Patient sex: M
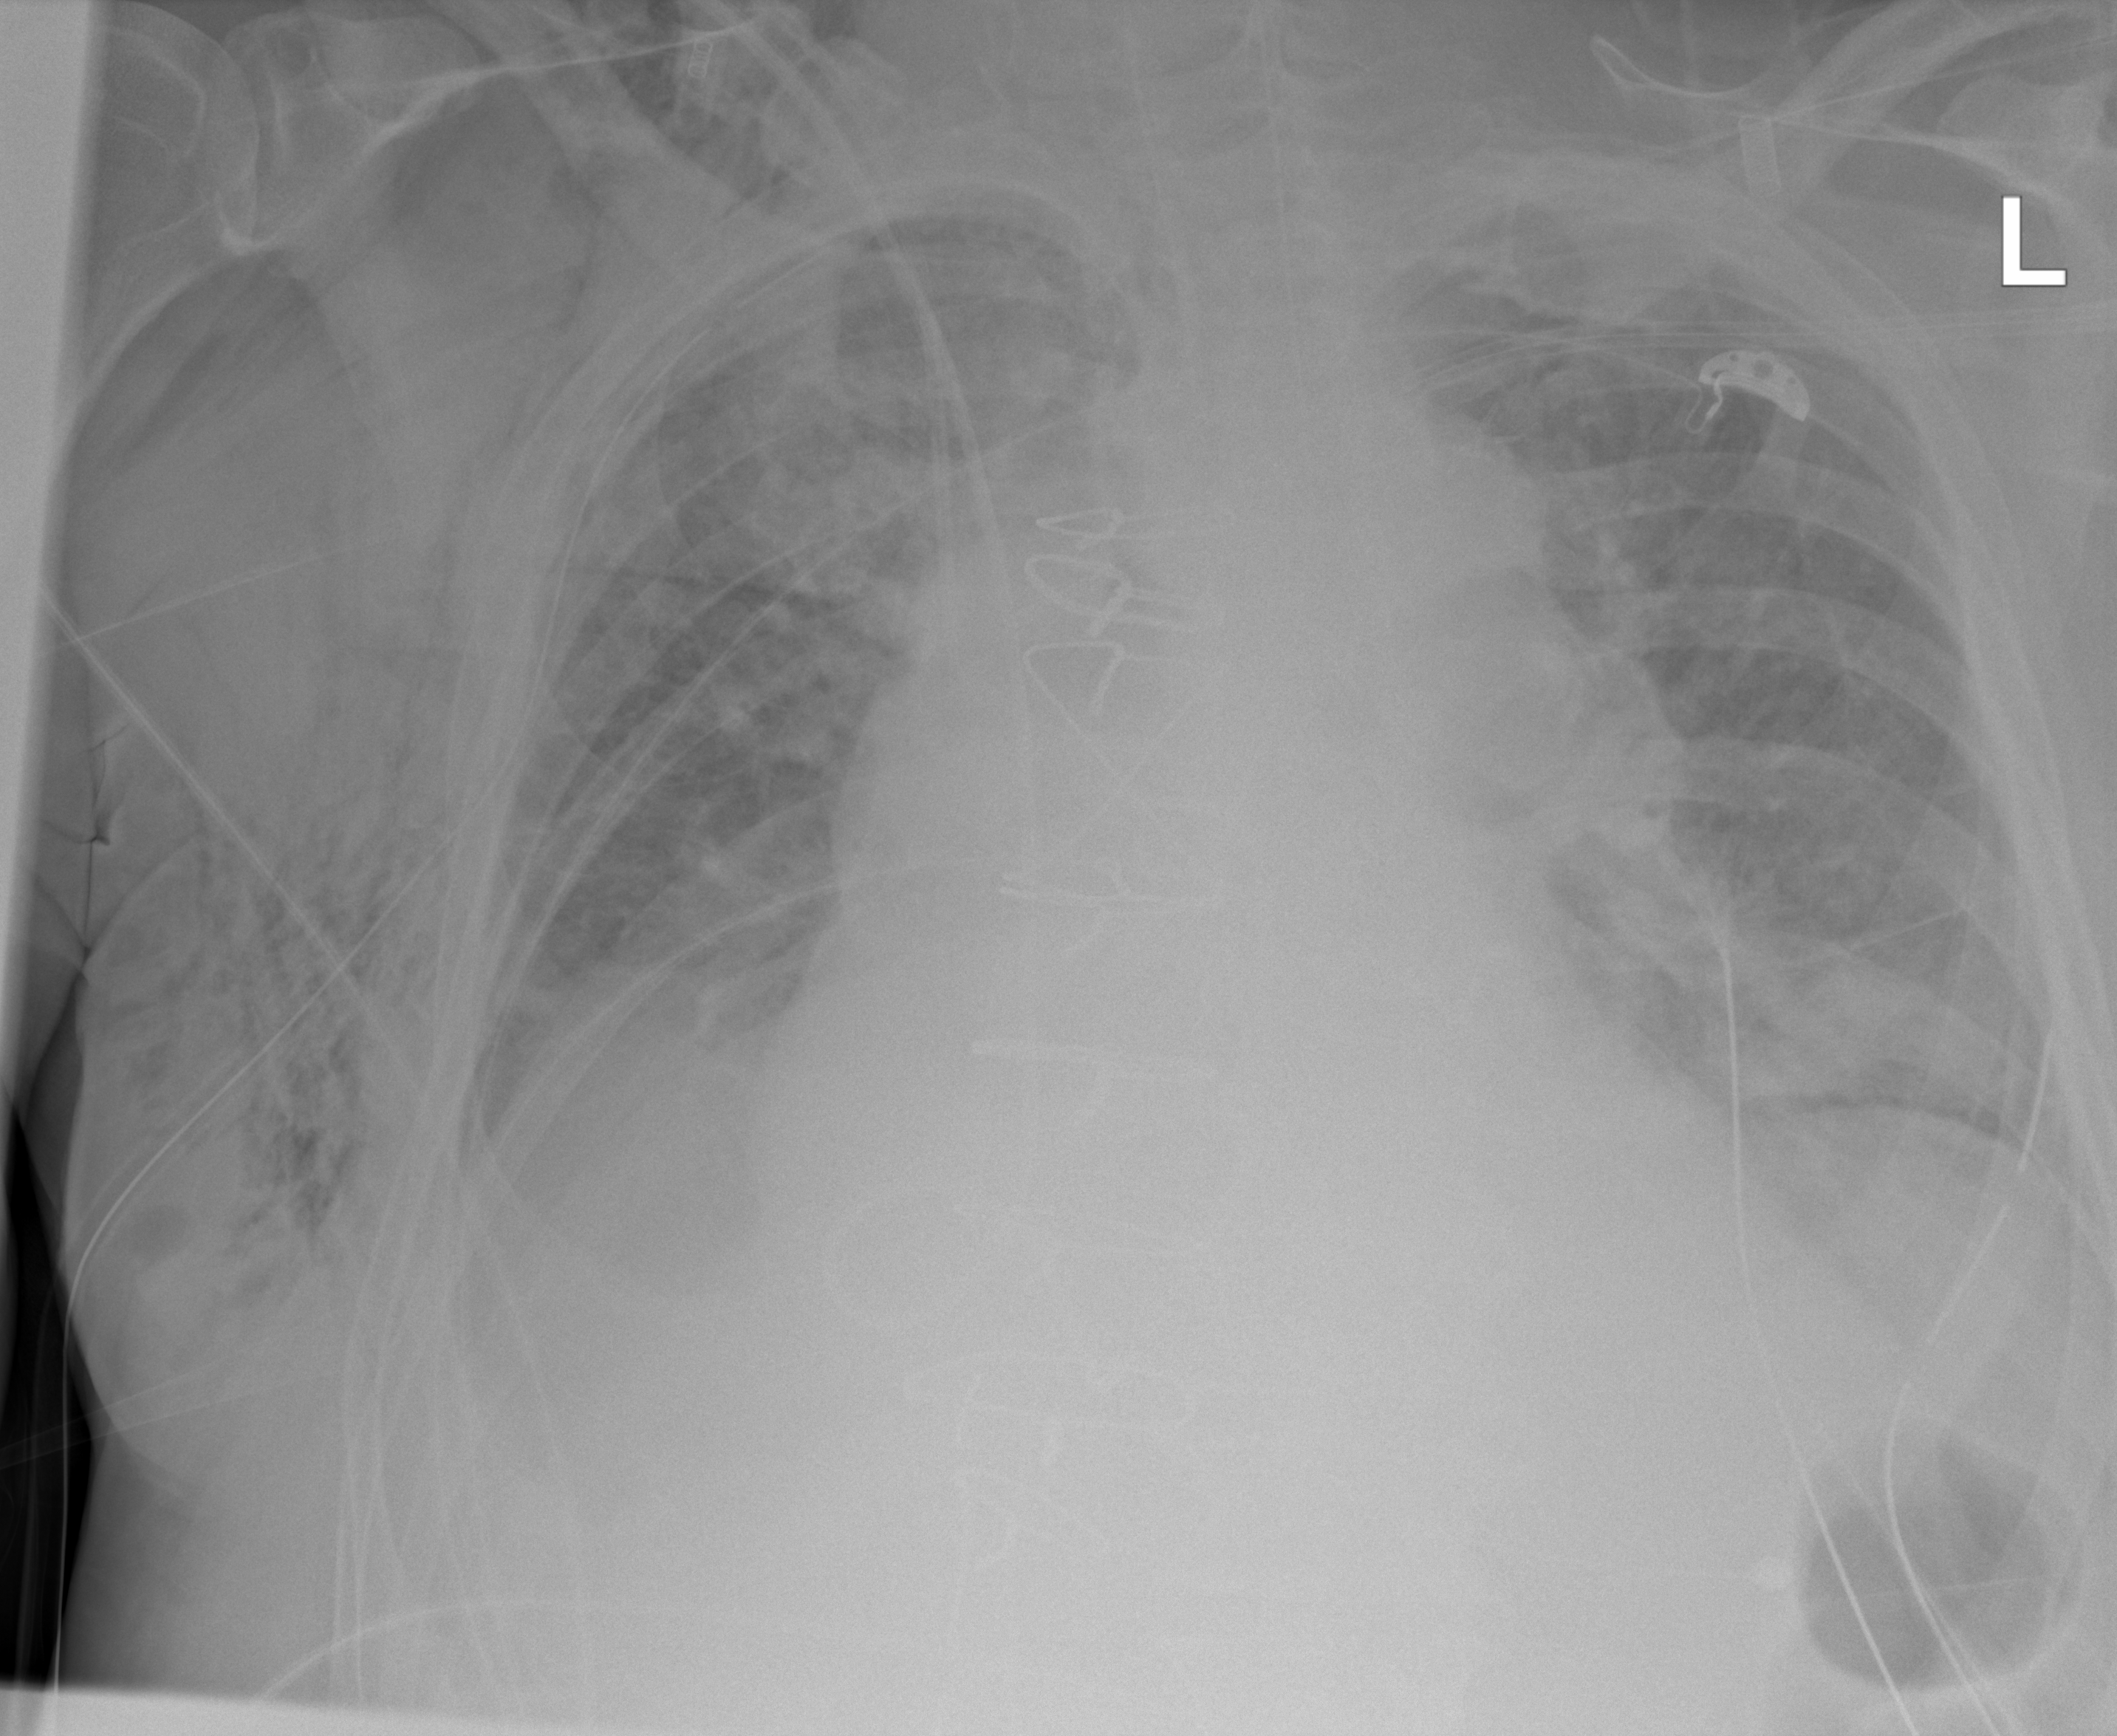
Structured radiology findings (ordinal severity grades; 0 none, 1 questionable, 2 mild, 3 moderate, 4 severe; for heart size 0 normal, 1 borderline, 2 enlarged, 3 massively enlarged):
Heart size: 3
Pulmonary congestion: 2
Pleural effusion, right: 2
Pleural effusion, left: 2
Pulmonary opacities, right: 2
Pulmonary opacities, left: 2
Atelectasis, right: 2
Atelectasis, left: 2